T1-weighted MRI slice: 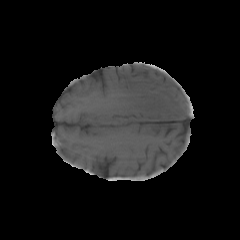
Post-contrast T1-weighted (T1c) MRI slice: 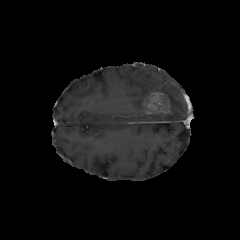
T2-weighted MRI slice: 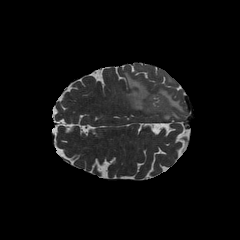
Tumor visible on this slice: yes